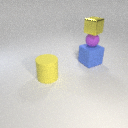
small purple rubber sphere below small yellow metal cube